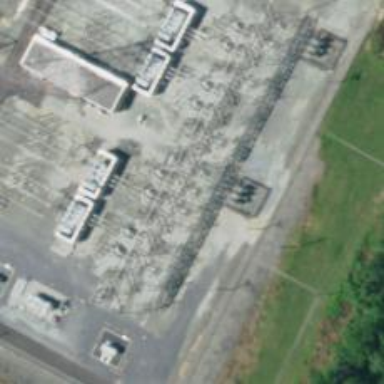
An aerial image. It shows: Switch for power supply.